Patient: sex F, age 57
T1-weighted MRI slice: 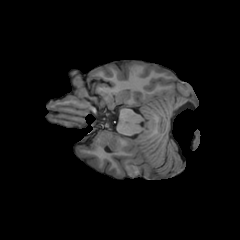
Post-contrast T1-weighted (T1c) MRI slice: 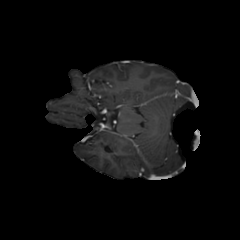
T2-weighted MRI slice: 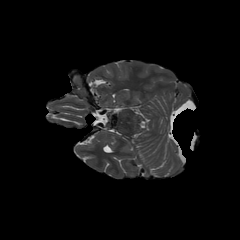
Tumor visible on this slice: no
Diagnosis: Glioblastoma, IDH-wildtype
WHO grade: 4